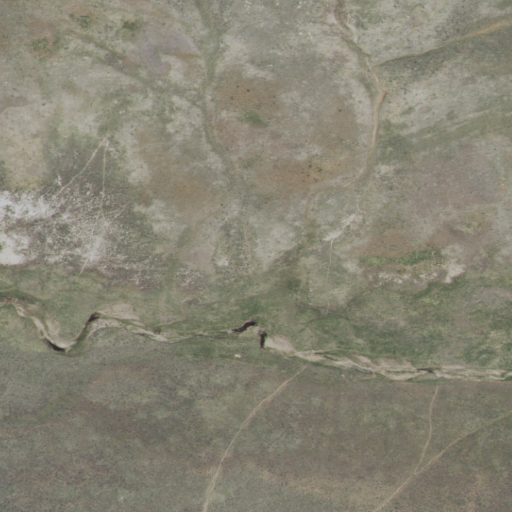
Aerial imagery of valley in Idaho named Westgate Gulch containing shrub and grassland